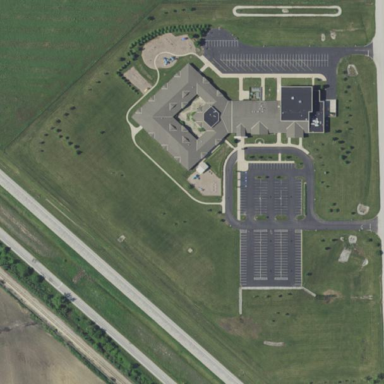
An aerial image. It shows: School.